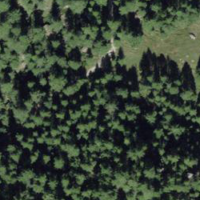
EUNIS habitat code: 44
Species observed at this site:
Juniperus communis